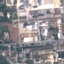
Land use / land cover class: Industrial